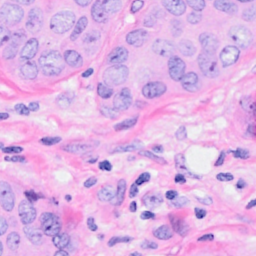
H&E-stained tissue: Breast